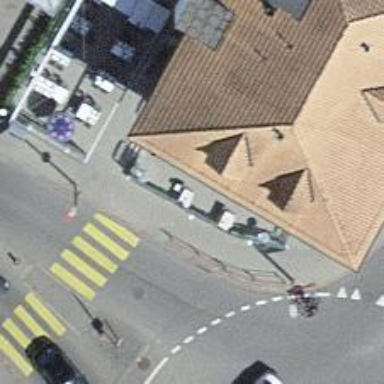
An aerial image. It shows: Bar.